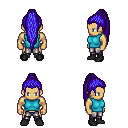
a pixel art fantasy rpg character, male body template, human, tanned skin, teal sleeveless shirt, metal pants, blue extra-long topknot hairstyle, black shoes, four views (front, back, left, right), 2x2 character sprite sheet, small pixel art, hard edges, no anti-aliasing